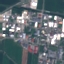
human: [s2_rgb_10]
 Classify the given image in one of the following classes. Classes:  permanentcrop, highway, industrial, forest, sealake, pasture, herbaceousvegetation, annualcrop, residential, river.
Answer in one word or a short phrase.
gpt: Industrial